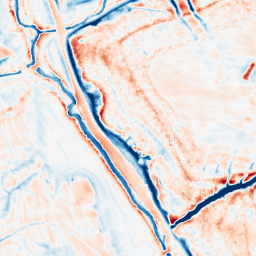
Category: edge_preserving
Decomposition family: anisotropic_diffusion
Decomposition parameters: iterations: 50
kappa: 50
gamma: 0.2
Upsampling method: bilinear
Upsampling parameters: scale: 4
Upsampling scale: 4